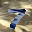
Label: 7